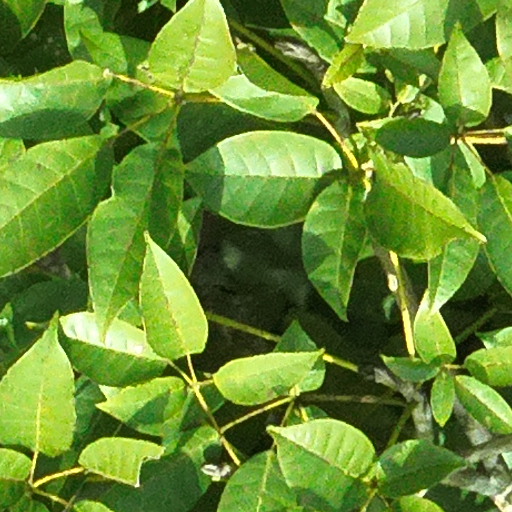
Species: Tabebuia rosea
GBIF accepted scientific name: Tabebuia rosea
Crown area (m\u00b2): 195.046